Field crop: maize
Growth stage: 2
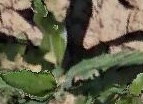
Species: maize